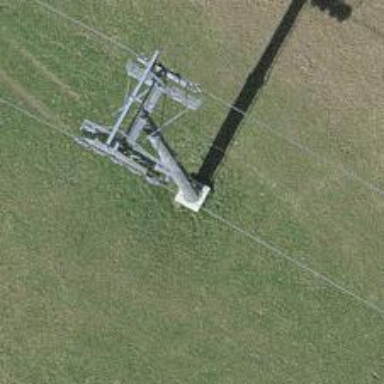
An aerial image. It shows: Pylon used for aerialway.